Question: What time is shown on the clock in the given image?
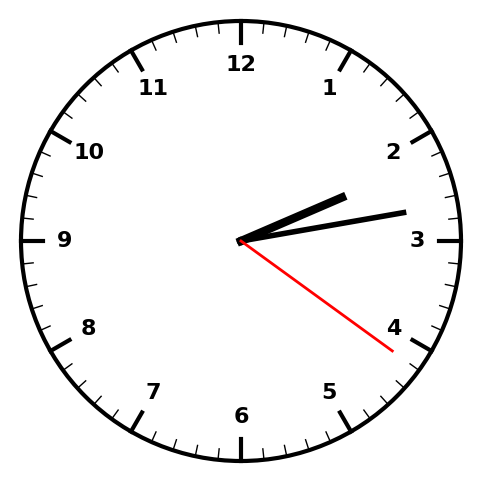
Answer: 02:13:21